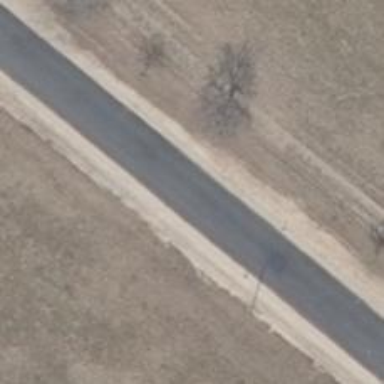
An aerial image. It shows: Tertiary road with asphalt surface and lane markings present.